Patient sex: M
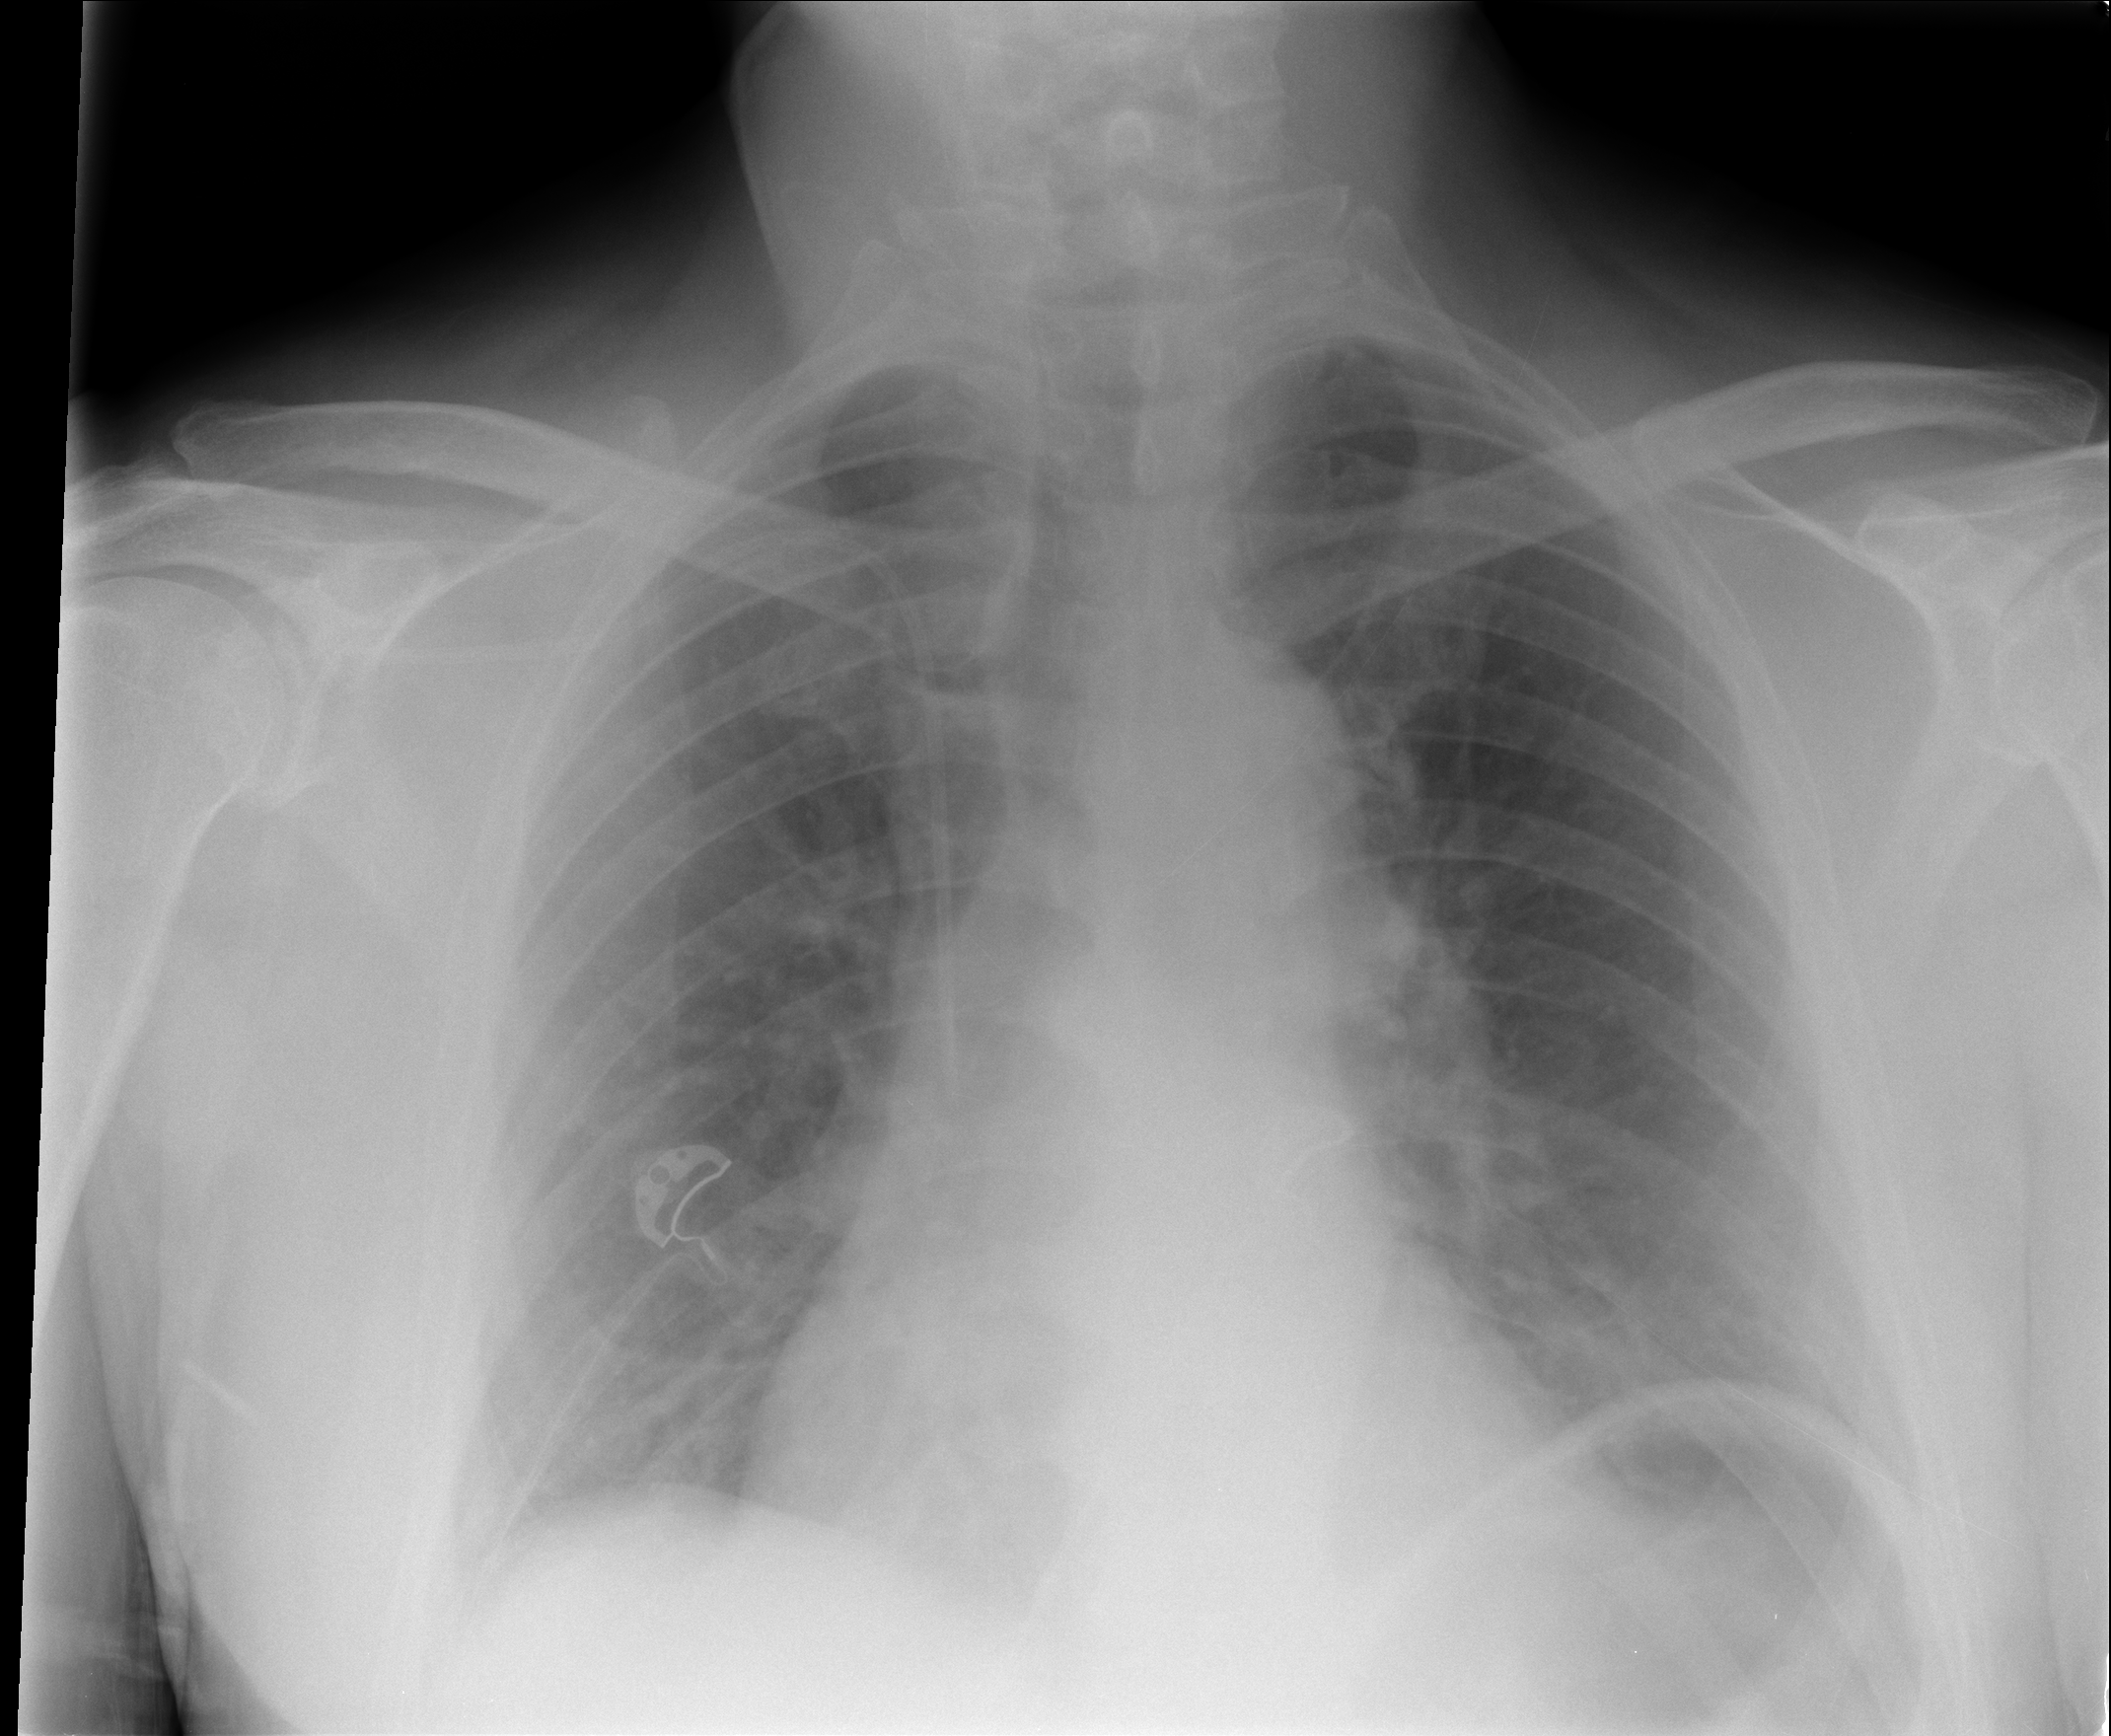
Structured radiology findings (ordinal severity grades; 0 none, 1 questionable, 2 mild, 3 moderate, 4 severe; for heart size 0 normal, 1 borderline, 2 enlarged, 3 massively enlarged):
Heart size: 1
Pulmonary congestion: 1
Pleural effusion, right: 2
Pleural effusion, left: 1
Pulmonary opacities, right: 0
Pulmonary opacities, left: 0
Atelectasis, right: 2
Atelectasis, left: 0